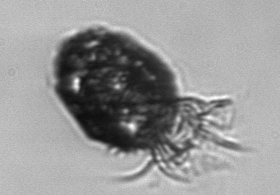
Label: Stenosemella_pacifica